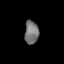
Tissue: lung
Cell type: Epithelial cells
Senescence score: 0.2186
Nuclear area (px): 317
Mean DAPI intensity: 116.83